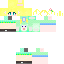
A female human skin with pale skin, wearing blonde long hair dressed in a green_skin tshirt and black pants, featuring a closed mouth.